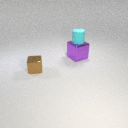
large purple metal cube behind small brown metal cube